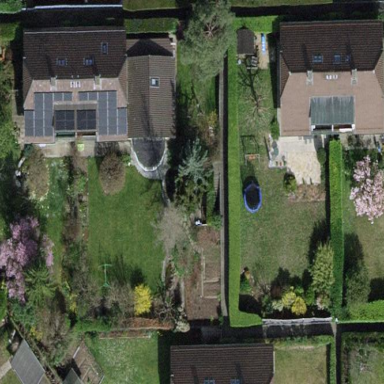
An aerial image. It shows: Garden surrounded by fence.